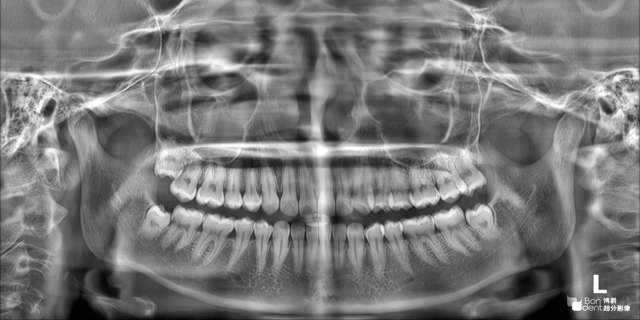
adult